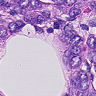
Metastatic tissue present: yes